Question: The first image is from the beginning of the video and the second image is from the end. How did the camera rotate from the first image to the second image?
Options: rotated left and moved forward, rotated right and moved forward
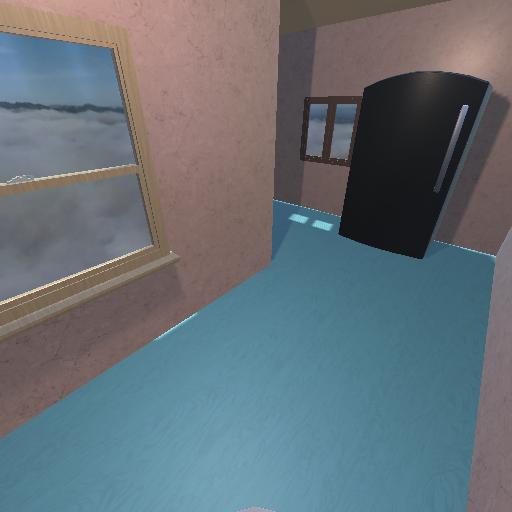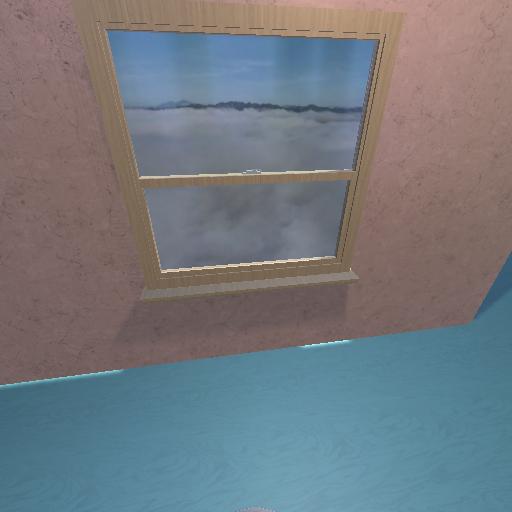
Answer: rotated left and moved forward